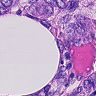
Metastatic tissue present: yes